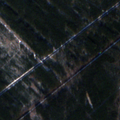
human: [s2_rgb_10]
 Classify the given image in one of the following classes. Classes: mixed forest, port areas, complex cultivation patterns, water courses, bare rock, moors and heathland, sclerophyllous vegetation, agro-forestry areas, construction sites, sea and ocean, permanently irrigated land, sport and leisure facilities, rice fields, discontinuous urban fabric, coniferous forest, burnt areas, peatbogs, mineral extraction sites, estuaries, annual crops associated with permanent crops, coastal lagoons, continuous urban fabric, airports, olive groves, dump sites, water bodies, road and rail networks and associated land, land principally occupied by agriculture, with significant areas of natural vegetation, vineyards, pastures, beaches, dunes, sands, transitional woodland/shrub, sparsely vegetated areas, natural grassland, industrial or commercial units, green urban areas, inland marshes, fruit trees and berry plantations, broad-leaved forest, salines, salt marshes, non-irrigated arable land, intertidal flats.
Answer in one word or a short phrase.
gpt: coniferous forest, transitional woodland/shrub